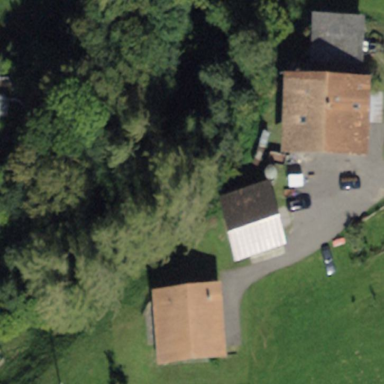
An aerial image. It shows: Farmyard area.